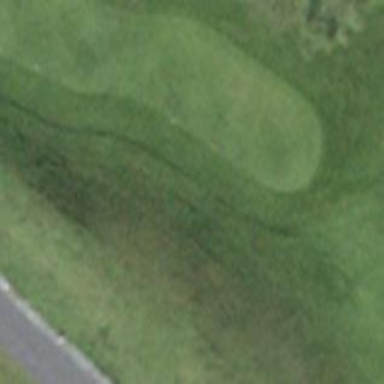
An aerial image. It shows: Grass area designated as golf tee.